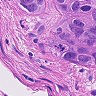
Metastatic tissue present: yes